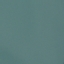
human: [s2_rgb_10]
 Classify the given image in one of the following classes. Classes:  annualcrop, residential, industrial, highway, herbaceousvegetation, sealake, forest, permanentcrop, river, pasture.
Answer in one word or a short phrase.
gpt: SeaLake